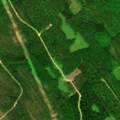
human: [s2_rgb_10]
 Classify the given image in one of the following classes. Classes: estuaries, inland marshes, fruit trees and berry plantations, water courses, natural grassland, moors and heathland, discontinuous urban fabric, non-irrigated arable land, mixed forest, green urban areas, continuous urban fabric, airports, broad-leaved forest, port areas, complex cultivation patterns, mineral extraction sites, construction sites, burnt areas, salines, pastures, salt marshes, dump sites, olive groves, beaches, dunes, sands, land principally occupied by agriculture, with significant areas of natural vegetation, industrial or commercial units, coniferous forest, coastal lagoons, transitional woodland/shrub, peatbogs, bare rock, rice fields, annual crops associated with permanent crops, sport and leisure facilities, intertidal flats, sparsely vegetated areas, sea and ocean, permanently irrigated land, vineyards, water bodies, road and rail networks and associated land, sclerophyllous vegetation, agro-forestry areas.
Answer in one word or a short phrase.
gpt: coniferous forest, mixed forest